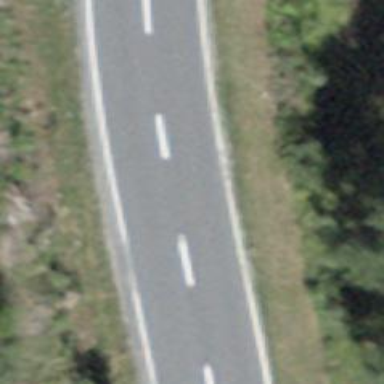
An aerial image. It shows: Primary road with asphalt surface.